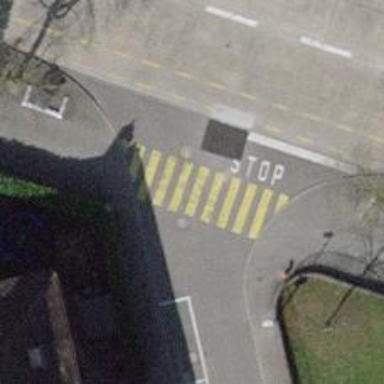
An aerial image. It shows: Uncontrolled zebra crossing on the road.